Question: I have a 'List' partially covered by a translucent view (let's call it the ). My problem is that for long lists last rows are not accessible since they are covered by the overlay.
I'm using a 'ZStack' to layout the final view. I've thought about adding some kind of that could make the list content a bit larger, so it can scroll completely out of the overlay, but I don't know how, or even if using 'ZStack' is the correct way to doing for lists.

'''
import SwiftUI
struct ListWithBottomOverlay: View {
var body: some View {
GeometryReader { proxy in
ZStack {
List {
ForEach(1..<20) { number in
Text("\(number)")
}
}
VStack {
Spacer().frame(maxHeight: .infinity)
VStack {
HStack {
Button(action: {}, label: { Text("Hello") })
.frame(minHeight: 100)
}
HStack {
Button(action: {}, label: { Text("World!") })
.frame(minHeight: 100)
}
}
.frame(maxWidth: .infinity)
.background(Color(.yellow).opacity(0.8))
}
}
}
}
}
struct ListWithBottomOverlay_Previews: PreviewProvider {
static var previews: some View {
ListWithBottomOverlay()
}
}
'''
I apologize if it is a duplicate question, I've just started to learn SwiftUI so I'm a bit lost yet about how to search for correct terms.
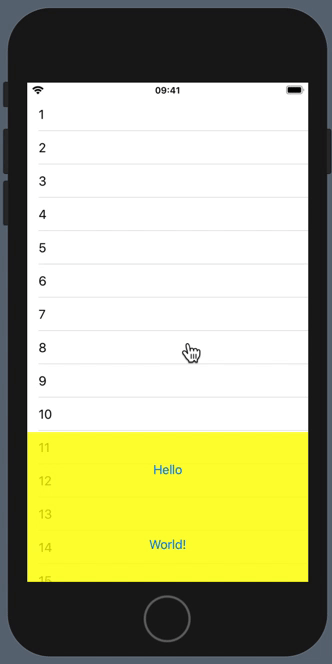
Answer: The possible solution is to calculate height of overlay area and add some transparent view with that height to the bottom of the list.
Here is a demo of approach using view preferences. Tested with Xcode 12 / iOS 14
<URL>
'''
struct ListWithBottomOverlay: View {
@State private var height = CGFloat.zero
var body: some View {
GeometryReader { proxy in
ZStack {
List {
ForEach(1..<20) { number in
Text("\(number)")
}
Color.clear.frame(height: height) // injected empty space
}
VStack {
Spacer().frame(maxHeight: .infinity)
VStack {
HStack {
Button(action: {}, label: { Text("Hello") })
.frame(minHeight: 100)
}
HStack {
Button(action: {}, label: { Text("World!") })
.frame(minHeight: 100)
}
}
.frame(maxWidth: .infinity)
.background(GeometryReader {
// use color filled area in background to read covered frame
Color(.yellow).opacity(0.8)
.edgesIgnoringSafeArea(.bottom)
.preference(key: ViewHeightKey.self, value: $0.frame(in: .local).size.height)
})
}
}
.onPreferenceChange(ViewHeightKey.self) {
// view preferences transferred in one rendering cycle and
// give possibility to update state
self.height = $0
}
}
}
}
struct ViewHeightKey: PreferenceKey {
typealias Value = CGFloat
static var defaultValue = CGFloat.zero
static func reduce(value: inout Value, nextValue: () -> Value) {
value += nextValue()
}
}
'''